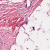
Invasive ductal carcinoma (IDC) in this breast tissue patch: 0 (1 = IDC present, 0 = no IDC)